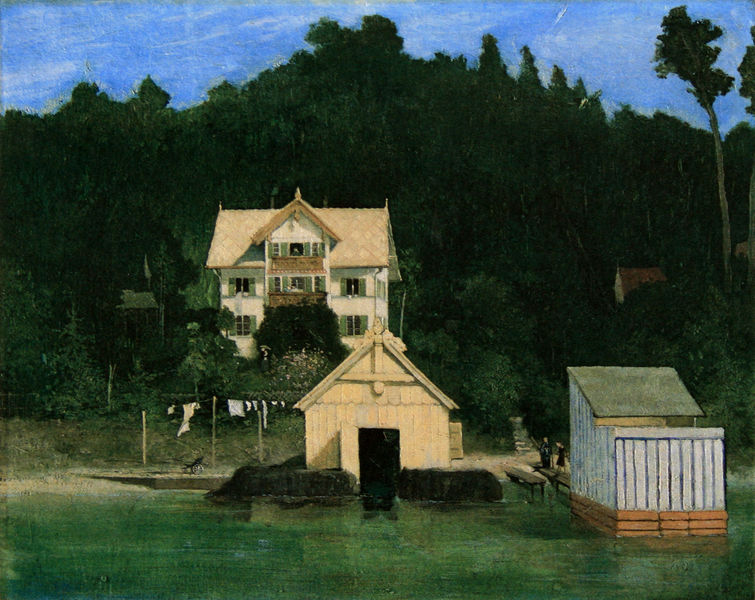
Titel: Das Wohnhaus des Künstlers in Ammerland
Künstler: Gabriel von Max
Standort: München
Institution: Städtische Galerie im Lenbachhaus
Schlagwörter: blau, dunkel, gemälde, himmel, schatten, wasser, weiß, bäume, fluss, grün, landschaft, menschen, sand, see, teich, wäsche, blumen, fenster, holz, schwarz, stuhl, dach, gebäude, haus, hund, tier, malerei, häuser, hügel, busch, büsche, hütte, wald, karren, schuppen, balkon, wäscheleine, giebel, hecke, hof, idylle, läden, wagen, anleger, kai, steg, treppe, stufen, bretter, bootshaus, spiegelungen, bootshütte, laandschaft